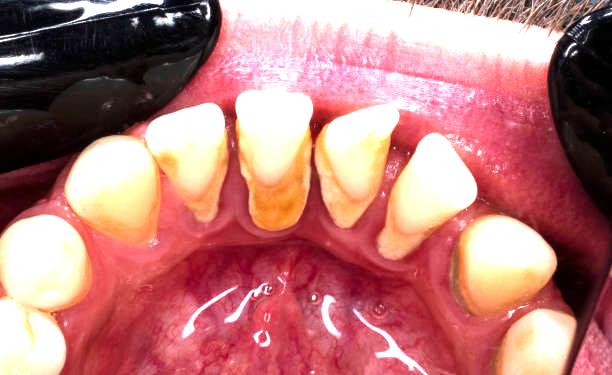
Condition: Calculus